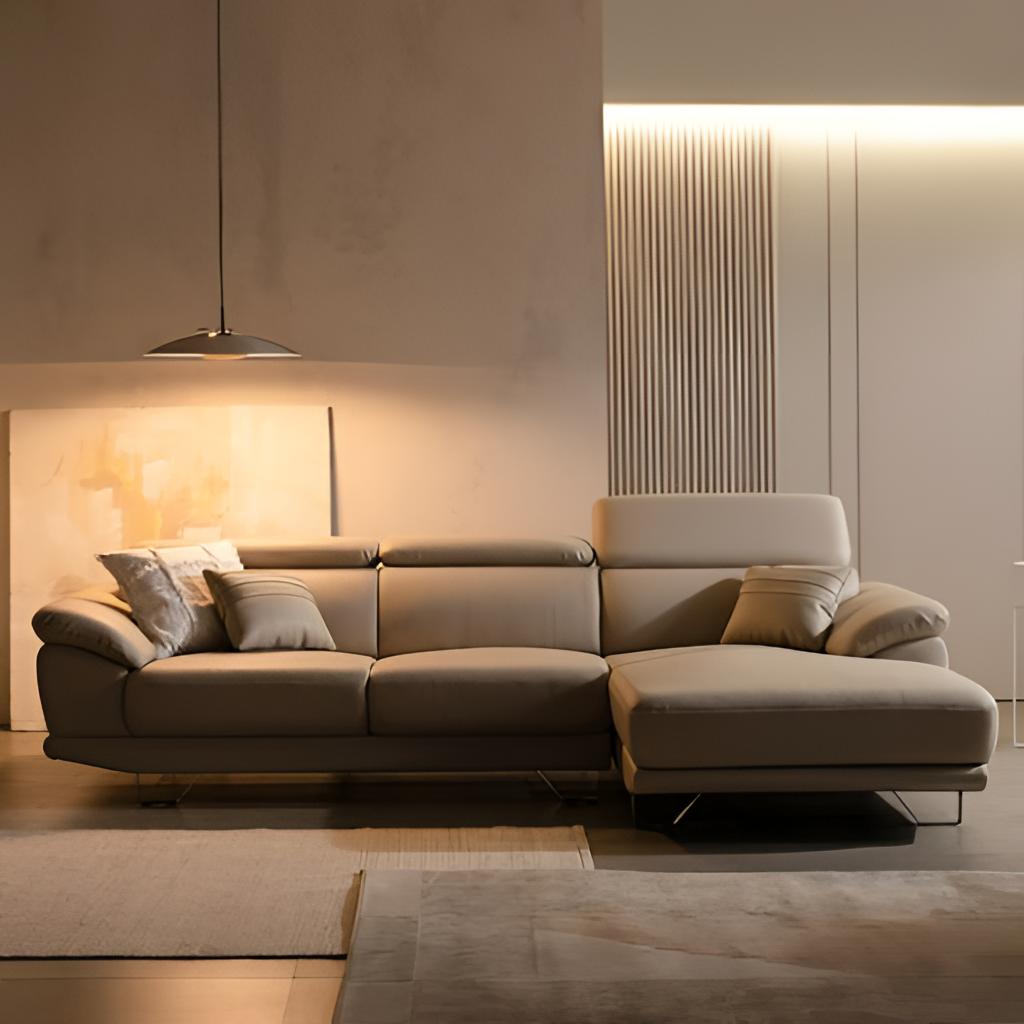
leather sectional sofa, living room, brown wood flooring, with plank pattern, paint wallpaper, with solid pattern, contemporary